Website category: auto
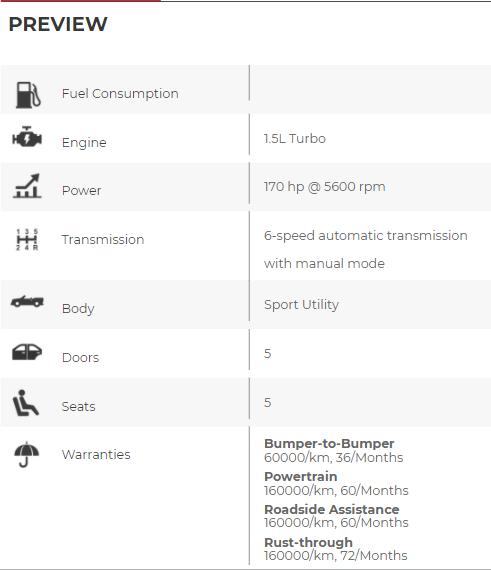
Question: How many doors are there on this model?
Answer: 5

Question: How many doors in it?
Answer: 5

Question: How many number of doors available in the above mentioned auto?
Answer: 5

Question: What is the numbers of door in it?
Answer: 5

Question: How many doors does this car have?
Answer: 5

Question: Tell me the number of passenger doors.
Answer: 5

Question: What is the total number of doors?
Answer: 5

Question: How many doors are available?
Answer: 5

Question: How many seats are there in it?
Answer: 5

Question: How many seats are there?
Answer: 5

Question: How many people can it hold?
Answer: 5

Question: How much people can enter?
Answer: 5

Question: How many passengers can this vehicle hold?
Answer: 5

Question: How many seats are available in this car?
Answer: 5

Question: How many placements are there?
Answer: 5

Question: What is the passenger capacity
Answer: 5

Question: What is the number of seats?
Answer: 5

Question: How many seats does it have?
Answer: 5

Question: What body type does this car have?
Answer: Sport Utility

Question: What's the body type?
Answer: Sport Utility

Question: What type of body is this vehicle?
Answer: Sport Utility

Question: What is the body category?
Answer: Sport Utility

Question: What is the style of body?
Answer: Sport Utility

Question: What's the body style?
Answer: Sport Utility

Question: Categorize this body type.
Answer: Sport Utility

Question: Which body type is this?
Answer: Sport Utility

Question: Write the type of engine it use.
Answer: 1.5L Turbo

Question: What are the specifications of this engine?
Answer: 1.5L Turbo

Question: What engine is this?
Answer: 1.5L Turbo

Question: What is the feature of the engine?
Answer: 1.5L Turbo

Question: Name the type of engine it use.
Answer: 1.5L Turbo

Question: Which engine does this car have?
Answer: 1.5L Turbo

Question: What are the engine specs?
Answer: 1.5L Turbo

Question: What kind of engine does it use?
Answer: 1.5L Turbo

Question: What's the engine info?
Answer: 1.5L Turbo

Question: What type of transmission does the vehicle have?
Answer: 6-speed automatic transmission with manual mode

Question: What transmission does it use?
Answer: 6-speed automatic transmission with manual mode

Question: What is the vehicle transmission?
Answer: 6-speed automatic transmission with manual mode

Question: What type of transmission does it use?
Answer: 6-speed automatic transmission with manual mode

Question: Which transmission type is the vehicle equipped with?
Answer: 6-speed automatic transmission with manual mode

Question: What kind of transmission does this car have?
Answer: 6-speed automatic transmission with manual mode

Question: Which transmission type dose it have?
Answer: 6-speed automatic transmission with manual mode

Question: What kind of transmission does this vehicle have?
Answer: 6-speed automatic transmission with manual mode

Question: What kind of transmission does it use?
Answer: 6-speed automatic transmission with manual mode

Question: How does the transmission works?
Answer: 6-speed automatic transmission with manual mode

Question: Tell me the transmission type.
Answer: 6-speed automatic transmission with manual mode

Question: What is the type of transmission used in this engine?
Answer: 6-speed automatic transmission with manual mode

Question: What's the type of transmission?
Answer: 6-speed automatic transmission with manual mode

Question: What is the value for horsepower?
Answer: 170 hp @ 5600 rpm

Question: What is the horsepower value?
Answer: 170 hp @ 5600 rpm

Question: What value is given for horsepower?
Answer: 170 hp @ 5600 rpm

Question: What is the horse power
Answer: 170 hp @ 5600 rpm

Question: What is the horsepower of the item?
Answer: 170 hp @ 5600 rpm

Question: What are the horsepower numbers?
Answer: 170 hp @ 5600 rpm

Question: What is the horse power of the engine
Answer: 170 hp @ 5600 rpm

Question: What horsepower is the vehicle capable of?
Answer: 170 hp @ 5600 rpm

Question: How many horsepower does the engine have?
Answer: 170 hp @ 5600 rpm

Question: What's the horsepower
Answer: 170 hp @ 5600 rpm

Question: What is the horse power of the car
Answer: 170 hp @ 5600 rpm

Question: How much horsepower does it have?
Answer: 170 hp @ 5600 rpm

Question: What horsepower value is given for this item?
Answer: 170 hp @ 5600 rpm

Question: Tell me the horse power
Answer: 170 hp @ 5600 rpm

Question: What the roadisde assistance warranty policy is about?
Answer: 160000/km, 60/Months

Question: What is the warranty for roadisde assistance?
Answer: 160000/km, 60/Months